Question: Something very strange happened to GIT on my Windows 7 machine recently. Using GIT bash, if I change to directory on any hard drive on my computer, I see:
'''
Adam@C-ADAM ~ ((unknown))
'''
Where the '~' is variable depending on the current directory.
If I run 'git status' I get the following output:
'''
flashplayerpluginfatal: Not a git repository (or any of the parent directories):
.git
'''
The clue must be in the 'flashplayerplugin', however, I've searched for this folder on my computer and I cannot find anything relating to '.git'.
If I navigate to an actual GIT repository directory on my computer I get:
'''
Adam@C-ADAM /d/WWW/yii-projects/irish-health-pro (flashplayerpluginrefs/heads/ma
ster)
'''
My other guess is that some directory in my '$PATH' variable might contain a '.git' directory. However, I've been through these and I cannot find anything obvious:
'''
$ echo $PATH
/c/Users/Adam/bin:.:/usr/local/bin:/mingw/bin:/bin:/c/Python27/:/c/Python27/Scri
pts:/c/Program Files (x86)/NVIDIA Corporation/PhysX/Common:/c/Program Files/Comm
on Files/Microsoft Shared/Windows Live:/c/Windows/system32:/c/Windows:/c/Windows
/System32/Wbem:/c/Windows/System32/WindowsPowerShell/v1.0/:/c/EXEs:/c/Program Fi
les (x86)/Microsoft SQL Server/100/Tools/Binn/:/c/Program Files/Microsoft SQL Se
rver/100/Tools/Binn/:/c/Program Files/Microsoft SQL Server/100/DTS/Binn/:/c/xamp
p/apache/bin:/c/xampp/mysql/bin:/c/Program Files (x86)/cwRsync/bin:/c/EXEs:/c/EX
Es/ffmpeg/bin:/c/EXEs/gource:/c/xampp/php:/c/Program Files (x86)/QuickTime/QTSys
tem/:/c/Users/Adam/AppData/Roaming/Python/Scripts:/c/Program Files/Common Files/
Microsoft Shared/Windows Live
'''
I've reinstalled GIT, but it makes no difference.
If I run git gui from any folder I get:

Has anyone seen something like this before and knows how to resolve? I cannot use Git at all on this computer any more and I'm desperate to get some work done this weekend!
# Edit
As requested:
'''
$ cd; set -x
++ __git_ps1
++ local pcmode=no
++ local detached=no
++ local 'ps1pc_start=\u@\h:\w '
++ local 'ps1pc_end=\$ '
++ local 'printf_format= (%s)'
++ case "$#" in
++ printf_format=' (%s)'
+++ __gitdir
+++ '[' -z '' ']'
+++ '[' -n '' ']'
+++ '[' -n '' ']'
+++ '[' -d .git ']'
+++ git rev-parse --git-dir
++ local g=flashplayerplugin
++ '[' -z flashplayerplugin ']'
++ local r=
++ local b=
++ '[' -f flashplayerplugin/rebase-merge/interactive ']'
++ '[' -d flashplayerplugin/rebase-merge ']'
++ '[' -d flashplayerplugin/rebase-apply ']'
++ '[' -f flashplayerplugin/MERGE_HEAD ']'
++ '[' -f flashplayerplugin/CHERRY_PICK_HEAD ']'
++ '[' -f flashplayerplugin/BISECT_LOG ']'
+++ git symbolic-ref HEAD
++ b=flashplayerplugin
++ detached=yes
++ b=flashplayerplugin
+++ cut -c1-7 flashplayerplugin/HEAD
++ b=...
++ b=unknown
++ b='(unknown)'
++ local w=
++ local i=
++ local s=
++ local u=
++ local c=
++ local p=
+++ git rev-parse --is-inside-git-dir
++ '[' true = flashplayerplugin ']'
+++ git rev-parse --is-inside-work-tree
++ '[' true = flashplayerplugin ']'
++ local f=
++ '[' no = yes ']'
++ printf -- ' (%s)' '(unknown)'
'''
# Edit
Adding more info as requested:
'''
Adam@C-ADAM ~ ((unknown))
$ set | grep -F GIT
case "${GIT_PS1_DESCRIBE_STYLE-}" in
b="GIT_DIR!";
if [ -n "${GIT_PS1_SHOWDIRTYSTATE-}" ]; then
if [ -n "${GIT_PS1_SHOWSTASHSTATE-}" ]; then
if [ -n "${GIT_PS1_SHOWUNTRACKEDFILES-}" ]; then
if [ -n "${GIT_PS1_SHOWUPSTREAM-}" ]; then
if [ -n "${GIT_PS1_SHOWCOLORHINTS-}" ]; then
GIT_PS1_SHOWUPSTREAM="$value";
if [[ -z "${GIT_PS1_SHOWUPSTREAM}" ]]; then
for option in ${GIT_PS1_SHOWUPSTREAM};
upstream=${GIT_SVN_ID:-git-svn};
if [ -n "${GIT_DIR-}" ]; then
test -d "${GIT_DIR-}" || return 1;
echo "$GIT_DIR";
Adam@C-ADAM ~ ((unknown))
$ cat ~/.gitconfig
[user]
name = Adam xxxx
email = adamxxxx@gmail.com
[diff]
tool = bc3
[difftool "bc3"]
path = c:/program files (x86)/beyond compare 3/bcomp.exe
[merge]
tool = bc3
[mergetool "bc3"]
path = c:/program files (x86)/beyond compare 3/bcomp.exe
Adam@C-ADAM ~ ((unknown))
$ command -V git
git is hashed (/bin/git)
Adam@C-ADAM ~ ((unknown))
$ git --version
flashplayerplugingit version 1.8.1.msysgit.1
Adam@C-ADAM ~ ((unknown))
'''
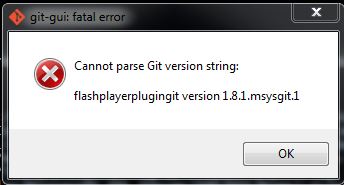
Answer: Some possibilities:
- <URL>- 'GIT_DIR''flashplayerplugin''unset GIT_DIR'- 'git''git''unset -f git'- 'git''unalias git'- 'git'-
If none of those work, you'll need to provide more info. Please update your question with the output of the following commands:
- 'set | grep -F GIT'- 'cat ~/.gitconfig'- 'command -V git'- 'git --version'